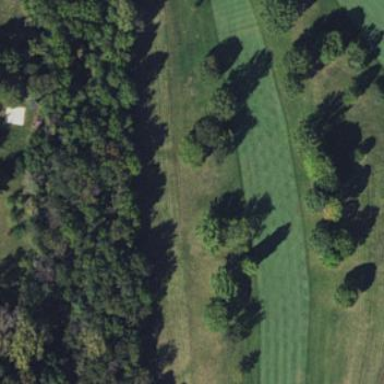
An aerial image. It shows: Golf fairway covered with lush grass.